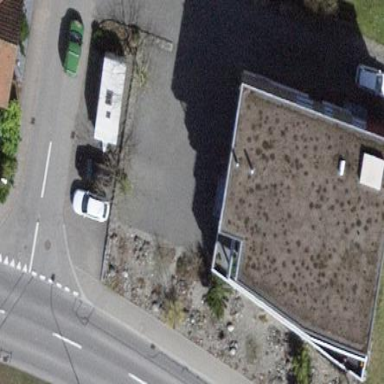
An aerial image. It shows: Office building.